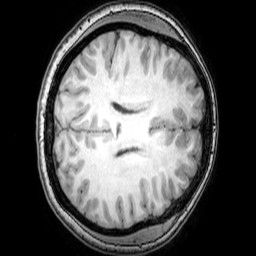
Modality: T1w
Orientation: axial
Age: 25
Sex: female
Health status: healthy
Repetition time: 0.081 s
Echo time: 0.037 s